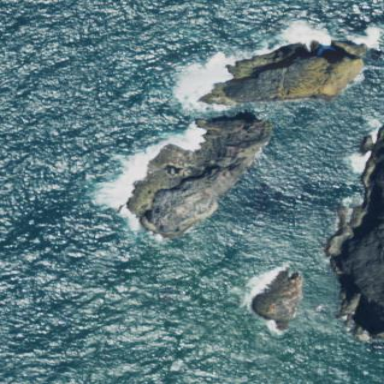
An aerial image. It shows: Islet with bare rock surface.